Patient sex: M
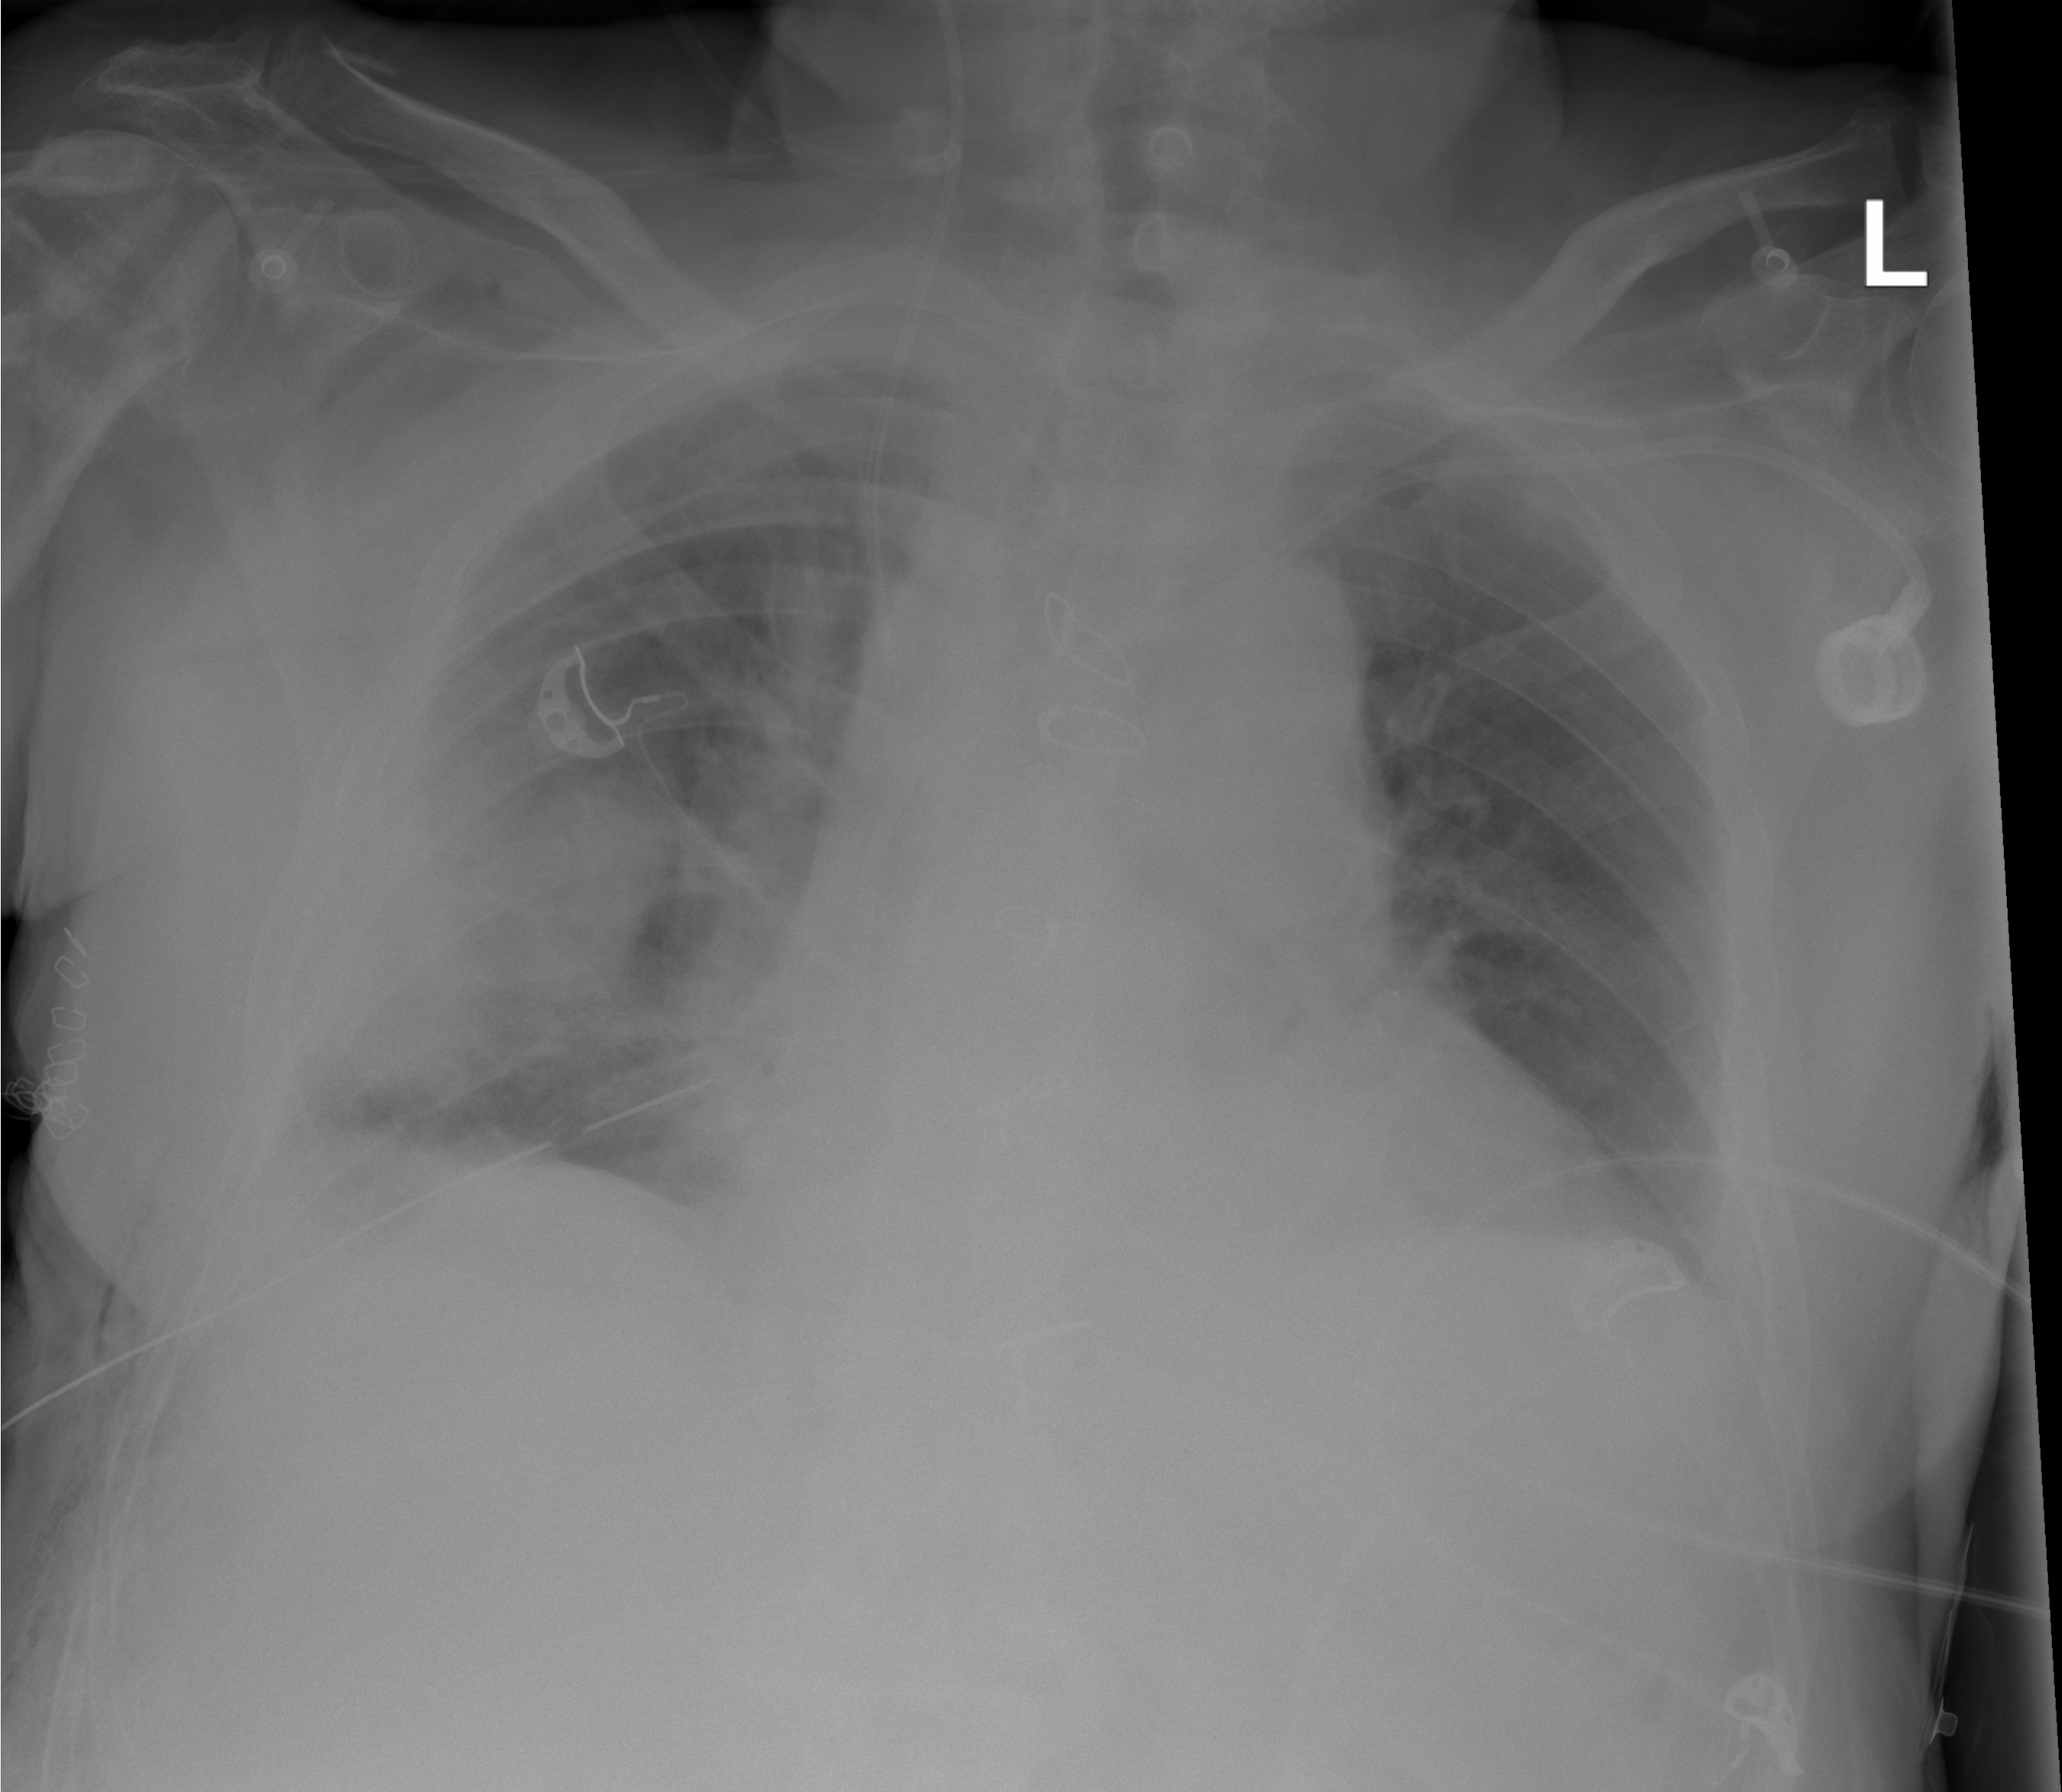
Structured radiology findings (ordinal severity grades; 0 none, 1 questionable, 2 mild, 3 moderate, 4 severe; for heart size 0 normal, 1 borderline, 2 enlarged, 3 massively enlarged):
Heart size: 0
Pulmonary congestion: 0
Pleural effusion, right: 2
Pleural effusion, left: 1
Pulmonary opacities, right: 3
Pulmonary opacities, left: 0
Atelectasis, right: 3
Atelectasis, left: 1